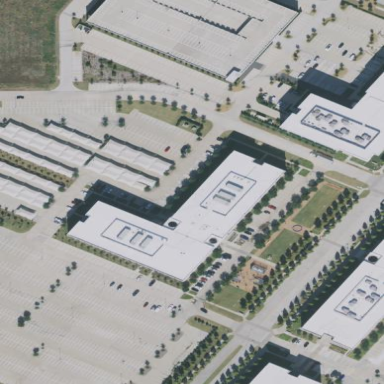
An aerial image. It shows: Office building.